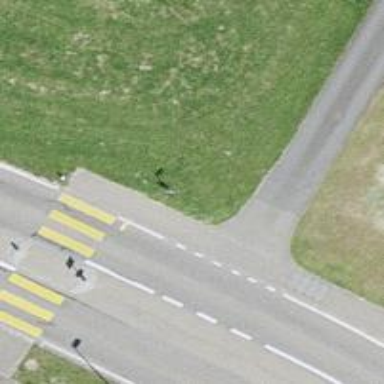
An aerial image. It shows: Bus stop with platform for public transport.